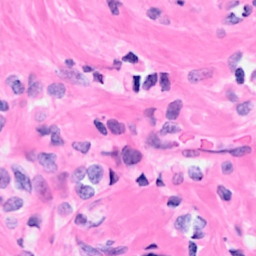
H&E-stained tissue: Breast